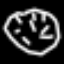
Label: clock